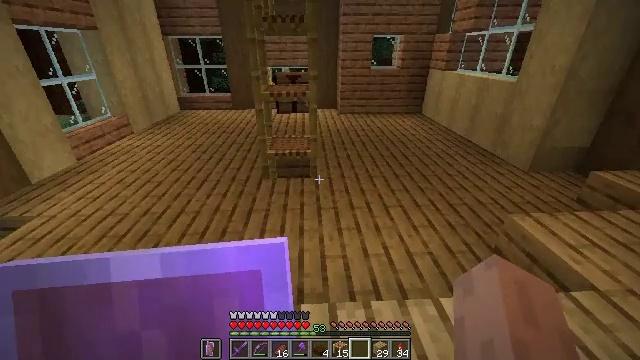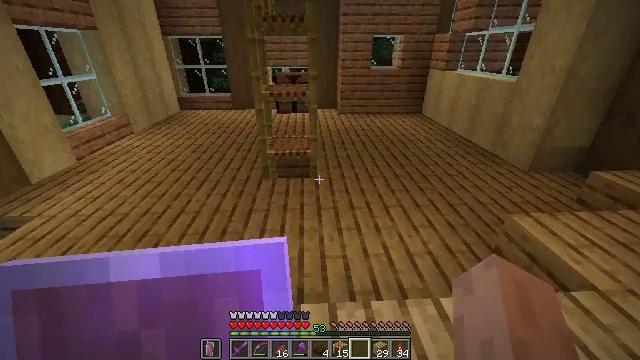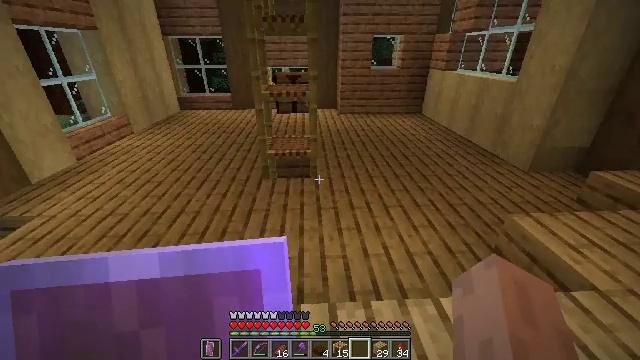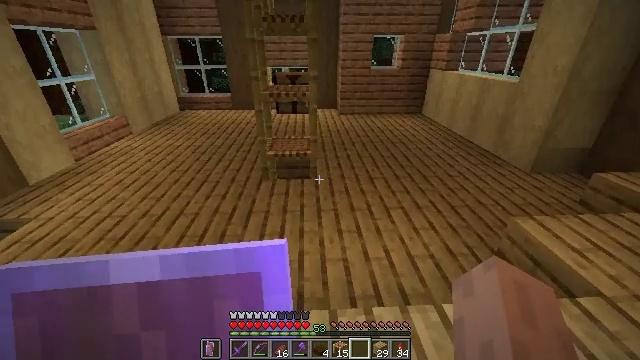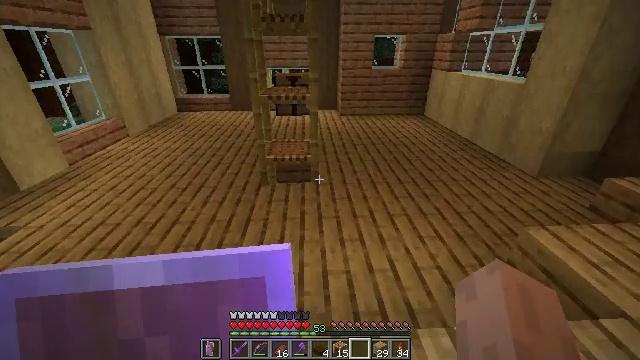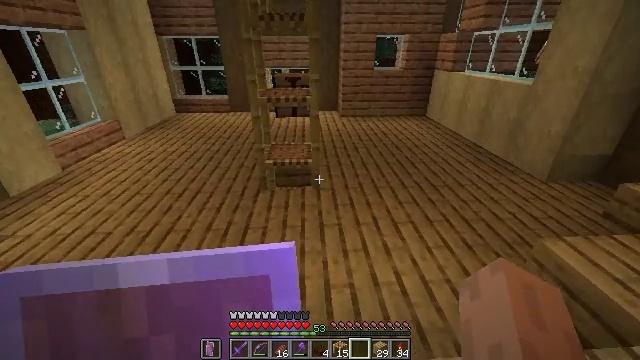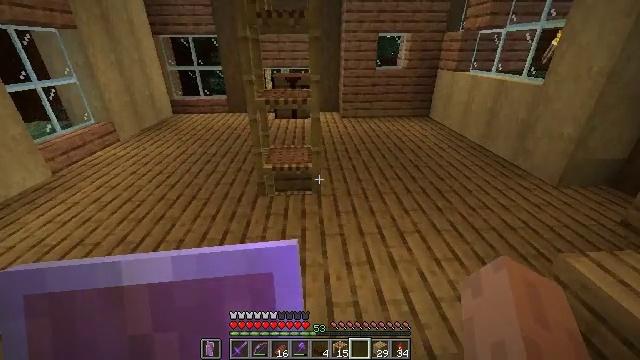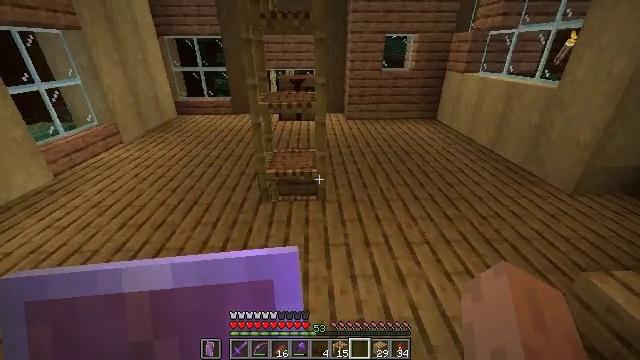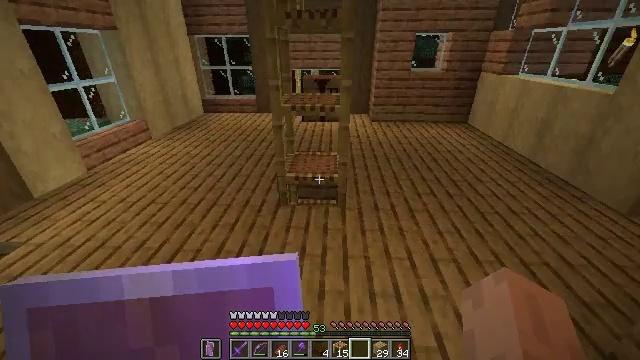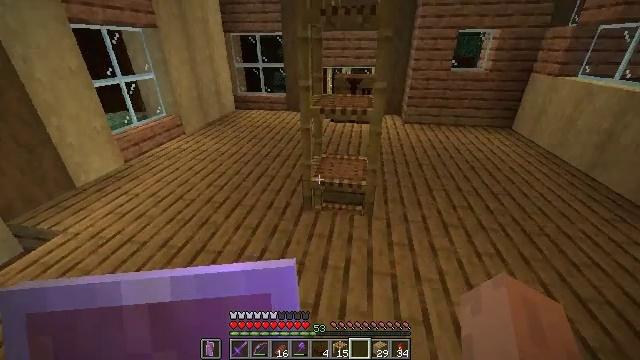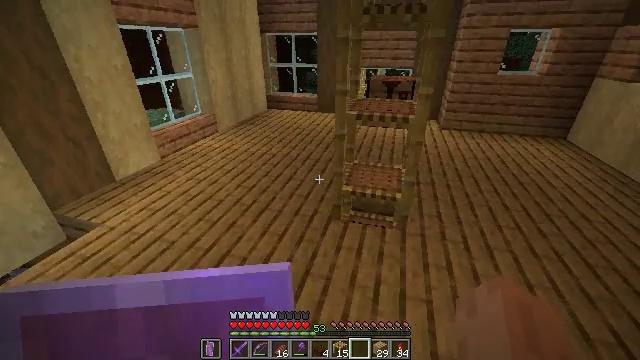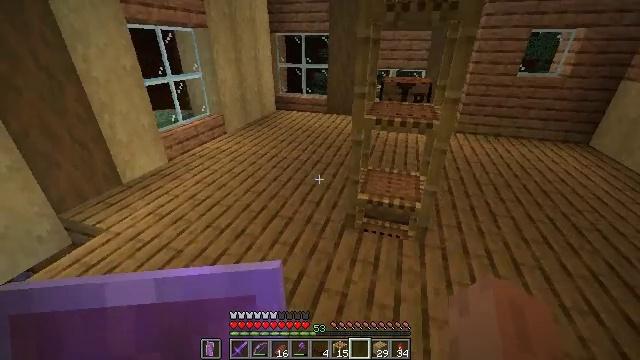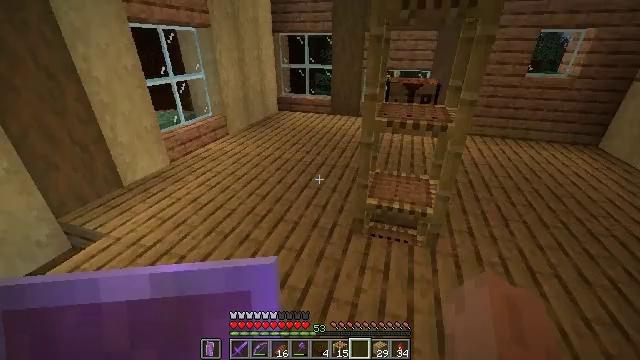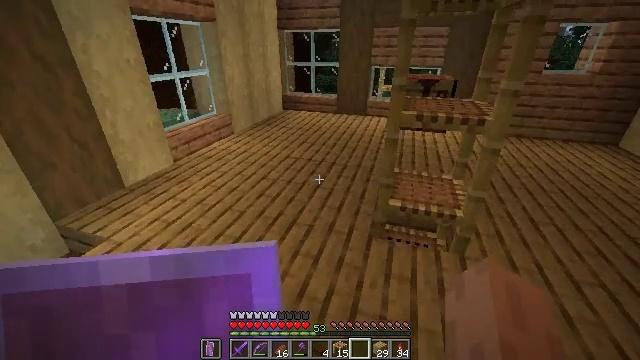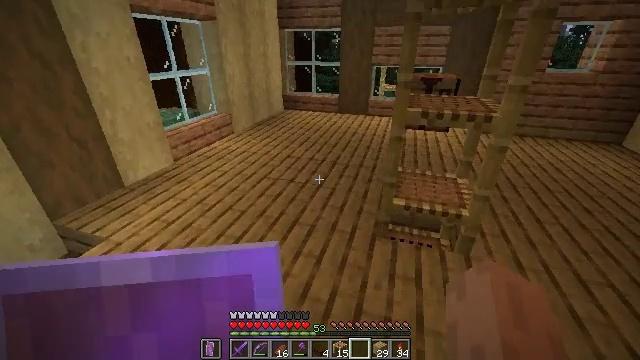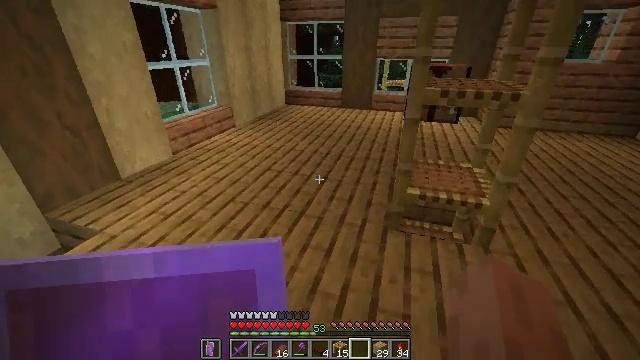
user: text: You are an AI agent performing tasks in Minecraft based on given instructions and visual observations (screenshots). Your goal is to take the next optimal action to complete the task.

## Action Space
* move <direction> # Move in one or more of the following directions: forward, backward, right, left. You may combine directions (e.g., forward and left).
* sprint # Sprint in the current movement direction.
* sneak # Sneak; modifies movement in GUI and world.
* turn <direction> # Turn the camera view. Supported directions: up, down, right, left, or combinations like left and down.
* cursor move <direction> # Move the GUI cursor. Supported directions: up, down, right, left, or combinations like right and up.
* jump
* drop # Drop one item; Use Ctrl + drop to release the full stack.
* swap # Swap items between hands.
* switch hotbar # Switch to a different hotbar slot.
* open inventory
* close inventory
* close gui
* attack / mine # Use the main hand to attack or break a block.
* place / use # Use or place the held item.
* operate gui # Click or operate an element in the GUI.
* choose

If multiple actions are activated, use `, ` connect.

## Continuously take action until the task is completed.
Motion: motion action
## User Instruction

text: Dig up the oak slab used in construction.
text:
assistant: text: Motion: no_op
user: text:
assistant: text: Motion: no_op
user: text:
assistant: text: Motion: move forward
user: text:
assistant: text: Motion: move forward
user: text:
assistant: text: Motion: move forward
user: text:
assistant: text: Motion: move forward
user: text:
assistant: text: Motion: move forward, turn left
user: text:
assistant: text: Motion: move forward, turn left
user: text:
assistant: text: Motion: move forward and move left, turn left
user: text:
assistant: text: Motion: move forward and move left, turn left
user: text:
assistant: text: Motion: move forward and move left, turn left
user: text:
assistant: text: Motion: move forward and move left
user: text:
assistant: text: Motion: move forward and move left
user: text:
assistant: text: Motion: move forward
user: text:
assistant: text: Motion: move forward
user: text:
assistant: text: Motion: move forward
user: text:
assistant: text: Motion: move forward
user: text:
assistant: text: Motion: move forward
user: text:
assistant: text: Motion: move forward
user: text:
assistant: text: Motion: move forward
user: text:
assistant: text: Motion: move forward
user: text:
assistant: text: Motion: move forward
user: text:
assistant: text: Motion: move forward
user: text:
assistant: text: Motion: move forward
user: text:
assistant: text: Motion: move forward
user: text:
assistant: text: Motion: move forward
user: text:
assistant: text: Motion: move forward
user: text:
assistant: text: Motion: move forward
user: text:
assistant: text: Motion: move forward
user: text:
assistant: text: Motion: move forward